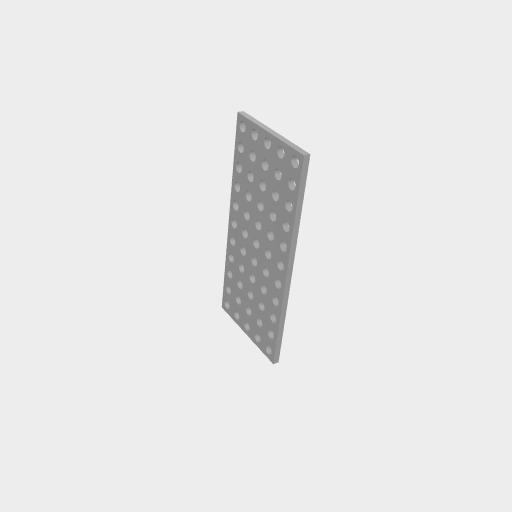
Part: GridPlate5x11H